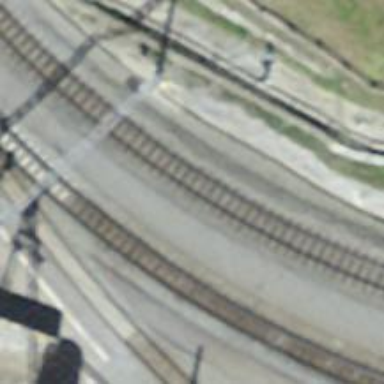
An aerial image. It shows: Close-up of railway platform edge.